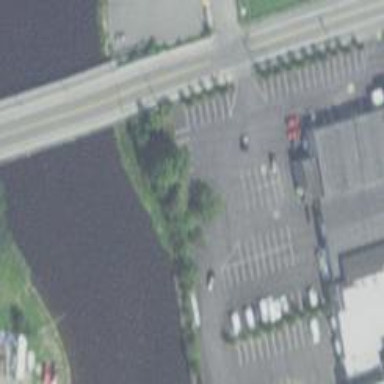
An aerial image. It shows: Dock located along the waterway.